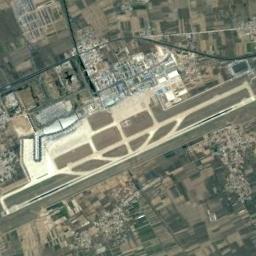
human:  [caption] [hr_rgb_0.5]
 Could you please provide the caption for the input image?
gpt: An airport is surrounded by many buildings and fields .

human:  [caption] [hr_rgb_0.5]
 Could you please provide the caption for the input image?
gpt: A complex airport with many runways and buildings is surrounded by a brown and green farmland .

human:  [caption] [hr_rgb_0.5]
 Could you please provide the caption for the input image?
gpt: An airport with some runways and a terminal on the farmland with different plants and some villages beside .

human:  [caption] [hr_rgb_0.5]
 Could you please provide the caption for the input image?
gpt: This airport has only one runway, And its color is white .

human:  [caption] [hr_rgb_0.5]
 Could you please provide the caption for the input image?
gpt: The airport has many roads of different lengths .